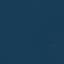
Land use / land cover class: SeaLake